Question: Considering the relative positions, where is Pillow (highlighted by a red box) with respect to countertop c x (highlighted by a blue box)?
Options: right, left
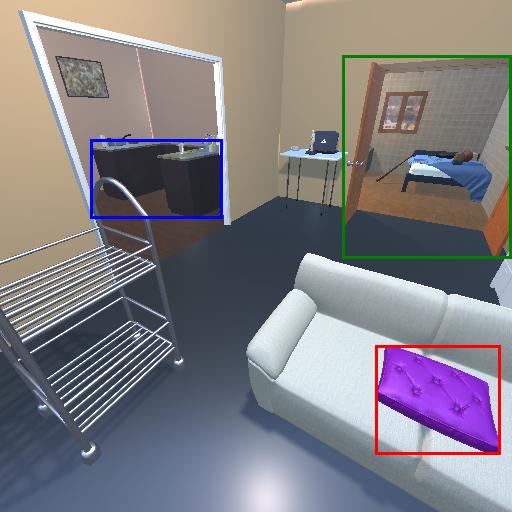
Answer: right